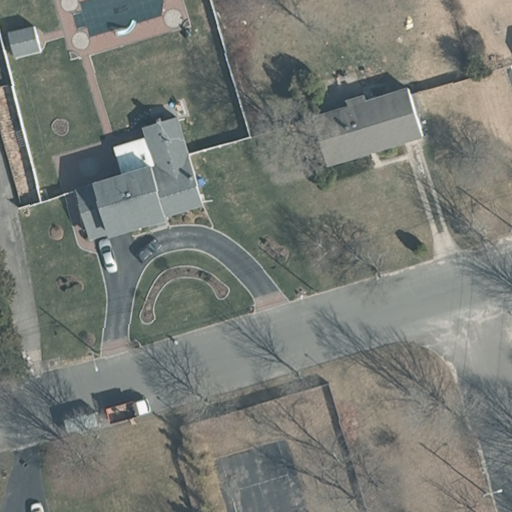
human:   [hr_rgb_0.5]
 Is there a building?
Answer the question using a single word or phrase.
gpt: yes

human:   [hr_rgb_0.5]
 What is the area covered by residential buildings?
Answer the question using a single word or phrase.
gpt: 520m2

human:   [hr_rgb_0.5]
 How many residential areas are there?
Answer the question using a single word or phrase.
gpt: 1

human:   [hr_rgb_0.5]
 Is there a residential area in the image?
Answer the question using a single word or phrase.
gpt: yes

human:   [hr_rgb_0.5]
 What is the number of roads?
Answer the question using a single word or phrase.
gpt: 2

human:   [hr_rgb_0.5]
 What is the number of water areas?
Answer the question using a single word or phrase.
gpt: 0

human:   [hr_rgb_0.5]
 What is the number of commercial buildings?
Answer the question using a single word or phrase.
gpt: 0

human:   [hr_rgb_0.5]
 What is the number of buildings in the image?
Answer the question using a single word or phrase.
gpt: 3

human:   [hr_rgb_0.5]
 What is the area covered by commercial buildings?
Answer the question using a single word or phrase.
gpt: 0m2

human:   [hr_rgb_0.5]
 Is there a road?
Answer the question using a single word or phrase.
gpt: yes

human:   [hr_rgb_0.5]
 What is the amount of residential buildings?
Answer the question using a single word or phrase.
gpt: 2

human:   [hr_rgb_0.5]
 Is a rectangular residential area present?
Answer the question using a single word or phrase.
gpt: no

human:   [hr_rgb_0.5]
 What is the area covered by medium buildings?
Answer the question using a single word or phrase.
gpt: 520m2

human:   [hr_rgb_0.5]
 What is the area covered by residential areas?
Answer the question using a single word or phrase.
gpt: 9196m2

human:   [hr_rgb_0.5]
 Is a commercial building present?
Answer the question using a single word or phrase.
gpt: no

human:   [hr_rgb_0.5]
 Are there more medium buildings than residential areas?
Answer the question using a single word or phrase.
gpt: yes

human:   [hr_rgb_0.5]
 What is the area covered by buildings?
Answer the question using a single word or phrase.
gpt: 550m2

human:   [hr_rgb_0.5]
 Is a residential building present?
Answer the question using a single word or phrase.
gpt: yes

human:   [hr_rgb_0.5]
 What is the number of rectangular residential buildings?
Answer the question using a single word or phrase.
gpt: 0

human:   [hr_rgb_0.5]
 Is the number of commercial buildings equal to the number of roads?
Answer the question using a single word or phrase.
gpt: no

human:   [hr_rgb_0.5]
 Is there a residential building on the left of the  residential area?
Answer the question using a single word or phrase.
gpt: no

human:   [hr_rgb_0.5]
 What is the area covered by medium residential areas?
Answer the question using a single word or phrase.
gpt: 0m2

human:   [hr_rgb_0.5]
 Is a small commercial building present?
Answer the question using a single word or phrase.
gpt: no

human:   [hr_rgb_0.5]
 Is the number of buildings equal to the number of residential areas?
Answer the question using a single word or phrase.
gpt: no

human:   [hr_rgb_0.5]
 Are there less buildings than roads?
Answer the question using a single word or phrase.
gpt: no

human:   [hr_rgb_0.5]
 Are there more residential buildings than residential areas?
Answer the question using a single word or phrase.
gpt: yes

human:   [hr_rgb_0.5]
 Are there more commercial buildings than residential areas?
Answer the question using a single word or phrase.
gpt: no

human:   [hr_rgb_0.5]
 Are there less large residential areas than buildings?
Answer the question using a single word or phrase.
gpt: yes

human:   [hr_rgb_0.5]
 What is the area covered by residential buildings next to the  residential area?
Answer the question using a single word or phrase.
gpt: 520m2

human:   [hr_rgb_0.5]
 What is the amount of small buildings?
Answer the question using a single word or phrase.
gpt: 1

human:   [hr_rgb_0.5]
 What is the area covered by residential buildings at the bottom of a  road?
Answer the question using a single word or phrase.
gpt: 0m2

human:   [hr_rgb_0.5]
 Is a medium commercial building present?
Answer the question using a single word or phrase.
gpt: no

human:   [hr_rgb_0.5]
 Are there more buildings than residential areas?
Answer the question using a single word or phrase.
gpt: yes

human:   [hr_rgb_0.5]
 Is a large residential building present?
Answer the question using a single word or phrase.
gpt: no

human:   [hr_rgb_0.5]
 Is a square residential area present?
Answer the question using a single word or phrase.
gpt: no

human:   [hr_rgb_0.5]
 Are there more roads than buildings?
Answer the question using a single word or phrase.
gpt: no

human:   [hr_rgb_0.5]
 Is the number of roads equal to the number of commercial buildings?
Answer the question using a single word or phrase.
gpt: no

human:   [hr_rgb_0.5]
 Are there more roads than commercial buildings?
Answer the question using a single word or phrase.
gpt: yes

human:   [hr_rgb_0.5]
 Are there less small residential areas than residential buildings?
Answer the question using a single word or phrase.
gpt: yes

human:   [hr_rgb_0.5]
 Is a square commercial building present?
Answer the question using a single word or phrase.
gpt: no

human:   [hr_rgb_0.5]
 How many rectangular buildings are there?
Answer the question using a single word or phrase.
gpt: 1

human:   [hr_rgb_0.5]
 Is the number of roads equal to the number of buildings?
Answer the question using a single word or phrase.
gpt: no

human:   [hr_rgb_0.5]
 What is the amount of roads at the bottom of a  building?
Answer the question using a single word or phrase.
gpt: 2

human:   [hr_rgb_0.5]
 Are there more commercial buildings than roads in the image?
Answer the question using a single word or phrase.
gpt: no

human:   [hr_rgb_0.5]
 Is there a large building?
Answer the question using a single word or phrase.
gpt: no

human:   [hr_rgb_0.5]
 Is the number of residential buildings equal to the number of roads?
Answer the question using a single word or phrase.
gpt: yes

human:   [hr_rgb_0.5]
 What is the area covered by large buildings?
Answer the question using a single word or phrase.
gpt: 0m2

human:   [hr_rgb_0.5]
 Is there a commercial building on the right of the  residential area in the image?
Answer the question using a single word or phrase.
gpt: no

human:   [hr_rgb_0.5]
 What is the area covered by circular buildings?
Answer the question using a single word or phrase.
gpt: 0m2

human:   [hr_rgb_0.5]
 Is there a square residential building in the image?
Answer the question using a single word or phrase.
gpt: no

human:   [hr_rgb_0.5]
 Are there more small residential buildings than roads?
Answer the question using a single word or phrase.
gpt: no

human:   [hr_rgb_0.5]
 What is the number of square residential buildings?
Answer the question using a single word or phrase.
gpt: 0

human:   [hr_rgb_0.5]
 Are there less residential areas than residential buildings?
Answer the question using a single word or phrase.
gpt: yes

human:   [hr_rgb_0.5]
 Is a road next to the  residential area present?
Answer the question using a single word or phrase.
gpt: yes

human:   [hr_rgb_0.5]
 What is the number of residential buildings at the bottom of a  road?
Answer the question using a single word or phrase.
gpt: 0

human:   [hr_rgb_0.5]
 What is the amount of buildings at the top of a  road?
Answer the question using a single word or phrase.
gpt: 3

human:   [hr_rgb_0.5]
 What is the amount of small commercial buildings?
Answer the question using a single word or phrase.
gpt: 0

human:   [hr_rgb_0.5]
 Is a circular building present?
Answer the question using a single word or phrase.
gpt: no

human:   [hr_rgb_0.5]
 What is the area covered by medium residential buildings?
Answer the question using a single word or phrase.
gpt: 520m2

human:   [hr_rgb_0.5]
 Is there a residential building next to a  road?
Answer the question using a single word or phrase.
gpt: yes

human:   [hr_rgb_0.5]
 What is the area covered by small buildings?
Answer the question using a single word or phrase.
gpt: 29m2

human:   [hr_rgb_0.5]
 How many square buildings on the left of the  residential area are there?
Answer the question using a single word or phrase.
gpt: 0

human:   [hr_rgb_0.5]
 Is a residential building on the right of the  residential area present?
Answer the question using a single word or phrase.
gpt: yes

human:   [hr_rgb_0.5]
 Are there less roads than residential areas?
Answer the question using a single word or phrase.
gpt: no